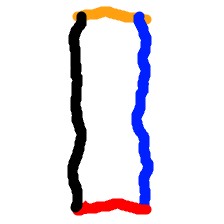
Shape: rectangle